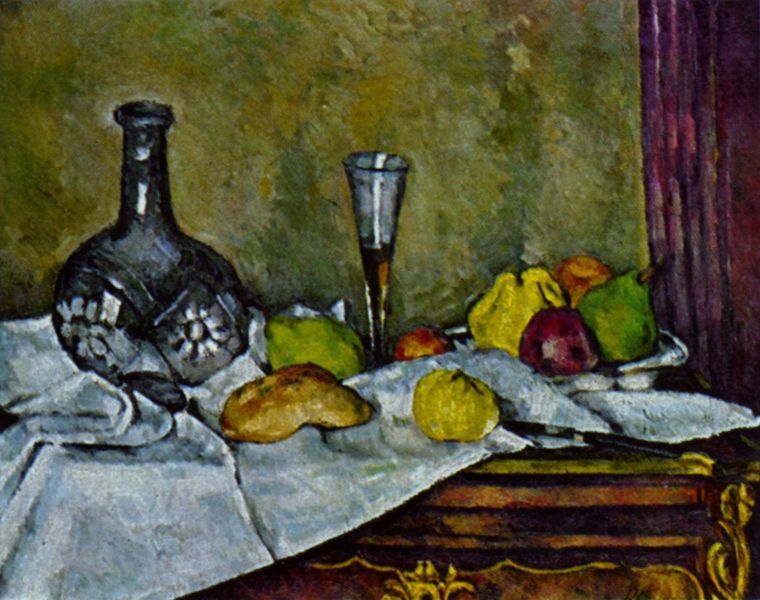
Titel: Das Dessert
Künstler: Paul Cézanne
Standort: Philadelphia (Pennsylvania)
Institution: Philadelphia Museum of Art
Schlagwörter: blau, gemälde, wasser, weiß, cezanne, gelb, grün, impressionismus, komposition, blume, braun, frankreich, getränk, glas, grau, holz, orange, schwarz, tisch, blüte, obst, rot, tuch, muster, ornament, flasche, trinken, wand, barock, falten, leinen, messer, schale, teller, tischdecke, tischtuch, vorhang, öl, spiegelung, pastos, gold, kelch, stoff, decke, früchte, krug, stilleben, stillleben, vase, apfel, äpfel, kommode, moderne, abstrakt, farben, leere, lila, violett, querformat, essen, wein, duktus, falte, tapete, verzierung, brot, raffung, birne, quitte, birnen, truhe, zinn, gefäss, vergoldet, paul, violet, weinglas, likör, mahlzeit, gravur, karaffe, drappiert, flakon, anrichte, schnörkel, putz, champagner, sekt, sektglas, durchsichtig, pfirsich, paul cézanne, konsole, granatapfel, pflaume, zitrone, vorhand, gefäße, gelbgrün, zitronen, passionsfrucht, zitrusfrüchte, trinkglas, zwetschge, avantgarde, brötchen, postimpressionismus, vorhan, jawlensky, karafe, ziselierung, sektflöte, sherry, verzeihrung, kardine, likörglas, rokokokonsole, sektkelch, pfirisch, plfalume, geränk, gravue